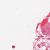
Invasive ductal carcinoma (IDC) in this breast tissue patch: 0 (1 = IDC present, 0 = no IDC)